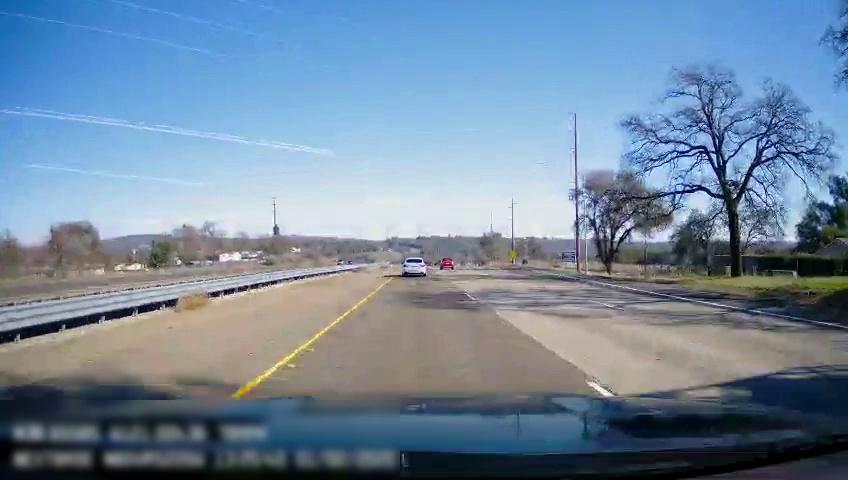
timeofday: Day
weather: Sunny
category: Drivable Space
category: Drivable Space
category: Vehicles | Car
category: Vehicles | Car
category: Lanes | Current Lane
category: Lanes | Current Lane
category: Lanes | Alternate Lane
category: Lanes | Alternate Lane